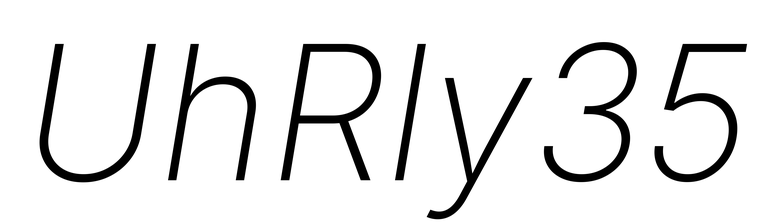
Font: Inter-Italic_ExtraLight_Italic